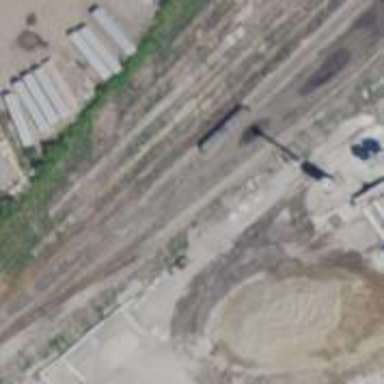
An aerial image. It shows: Abandoned railway spur.